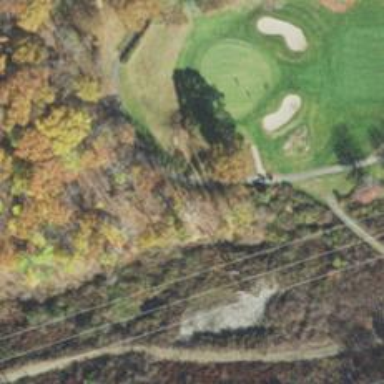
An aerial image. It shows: Asphalt service road that appears to be golf cart path.